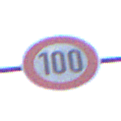
Verkehrszeichen: Geschwindigkeit100
Umgebung: Outdoor, Nature
Tageszeit: SunriseSunset
Wetter: PartlyCloudy
Licht: Natural
Jahreszeit: Autumn
Kontrast: LowContrast